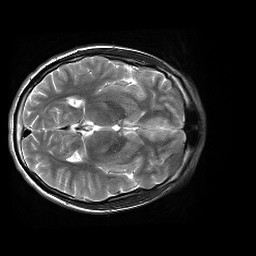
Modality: T2w
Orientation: axial
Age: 21
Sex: male
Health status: healthy
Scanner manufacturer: siemens
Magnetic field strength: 3 T
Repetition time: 4.01 s
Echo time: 0.116 s